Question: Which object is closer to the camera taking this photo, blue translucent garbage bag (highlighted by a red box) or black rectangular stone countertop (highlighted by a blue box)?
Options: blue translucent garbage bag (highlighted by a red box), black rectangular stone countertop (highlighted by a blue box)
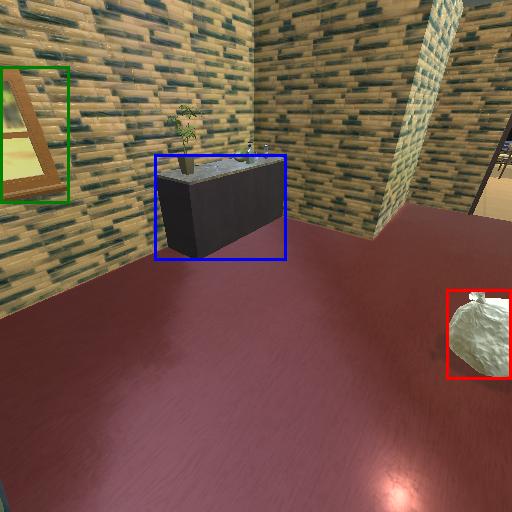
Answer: blue translucent garbage bag (highlighted by a red box)